Question: When I am using 'file_get_contents($url)', and when I echo this, it returns an exotic character.
But it can be seen only in some websites and works correctly in other websites:

My code is:
'''
<?php
header ( "Content-Type: text/html;charset=utf-8" );
$url ="http://www.varzesh3.com/news/<PHONE>";
echo $go_to = file_get_contents($url);
?>
'''
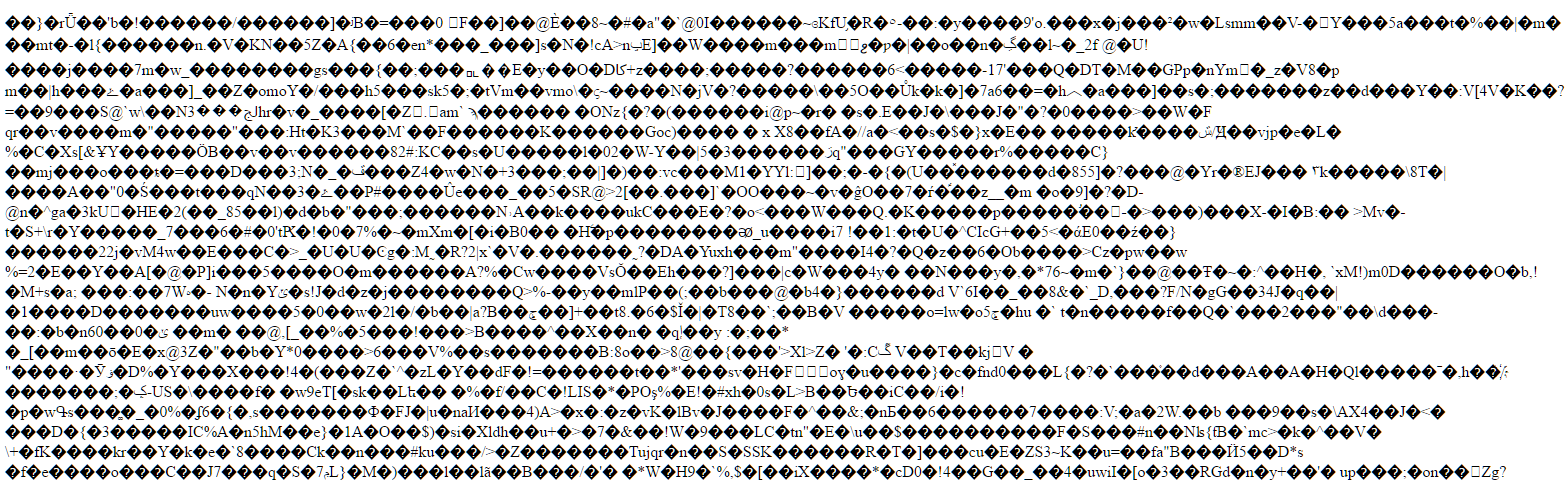
Answer: According to PHP manual:
you can use this code, if you have problem with file_get_contents!
'''
<?php
function file_get_contents_utf8($fn) {
$content = file_get_contents($fn);
return mb_convert_encoding($content, 'UTF-8',
mb_detect_encoding($content, 'UTF-8, ISO-8859-1', true));
}
?>
'''